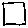
Label: square